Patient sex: F
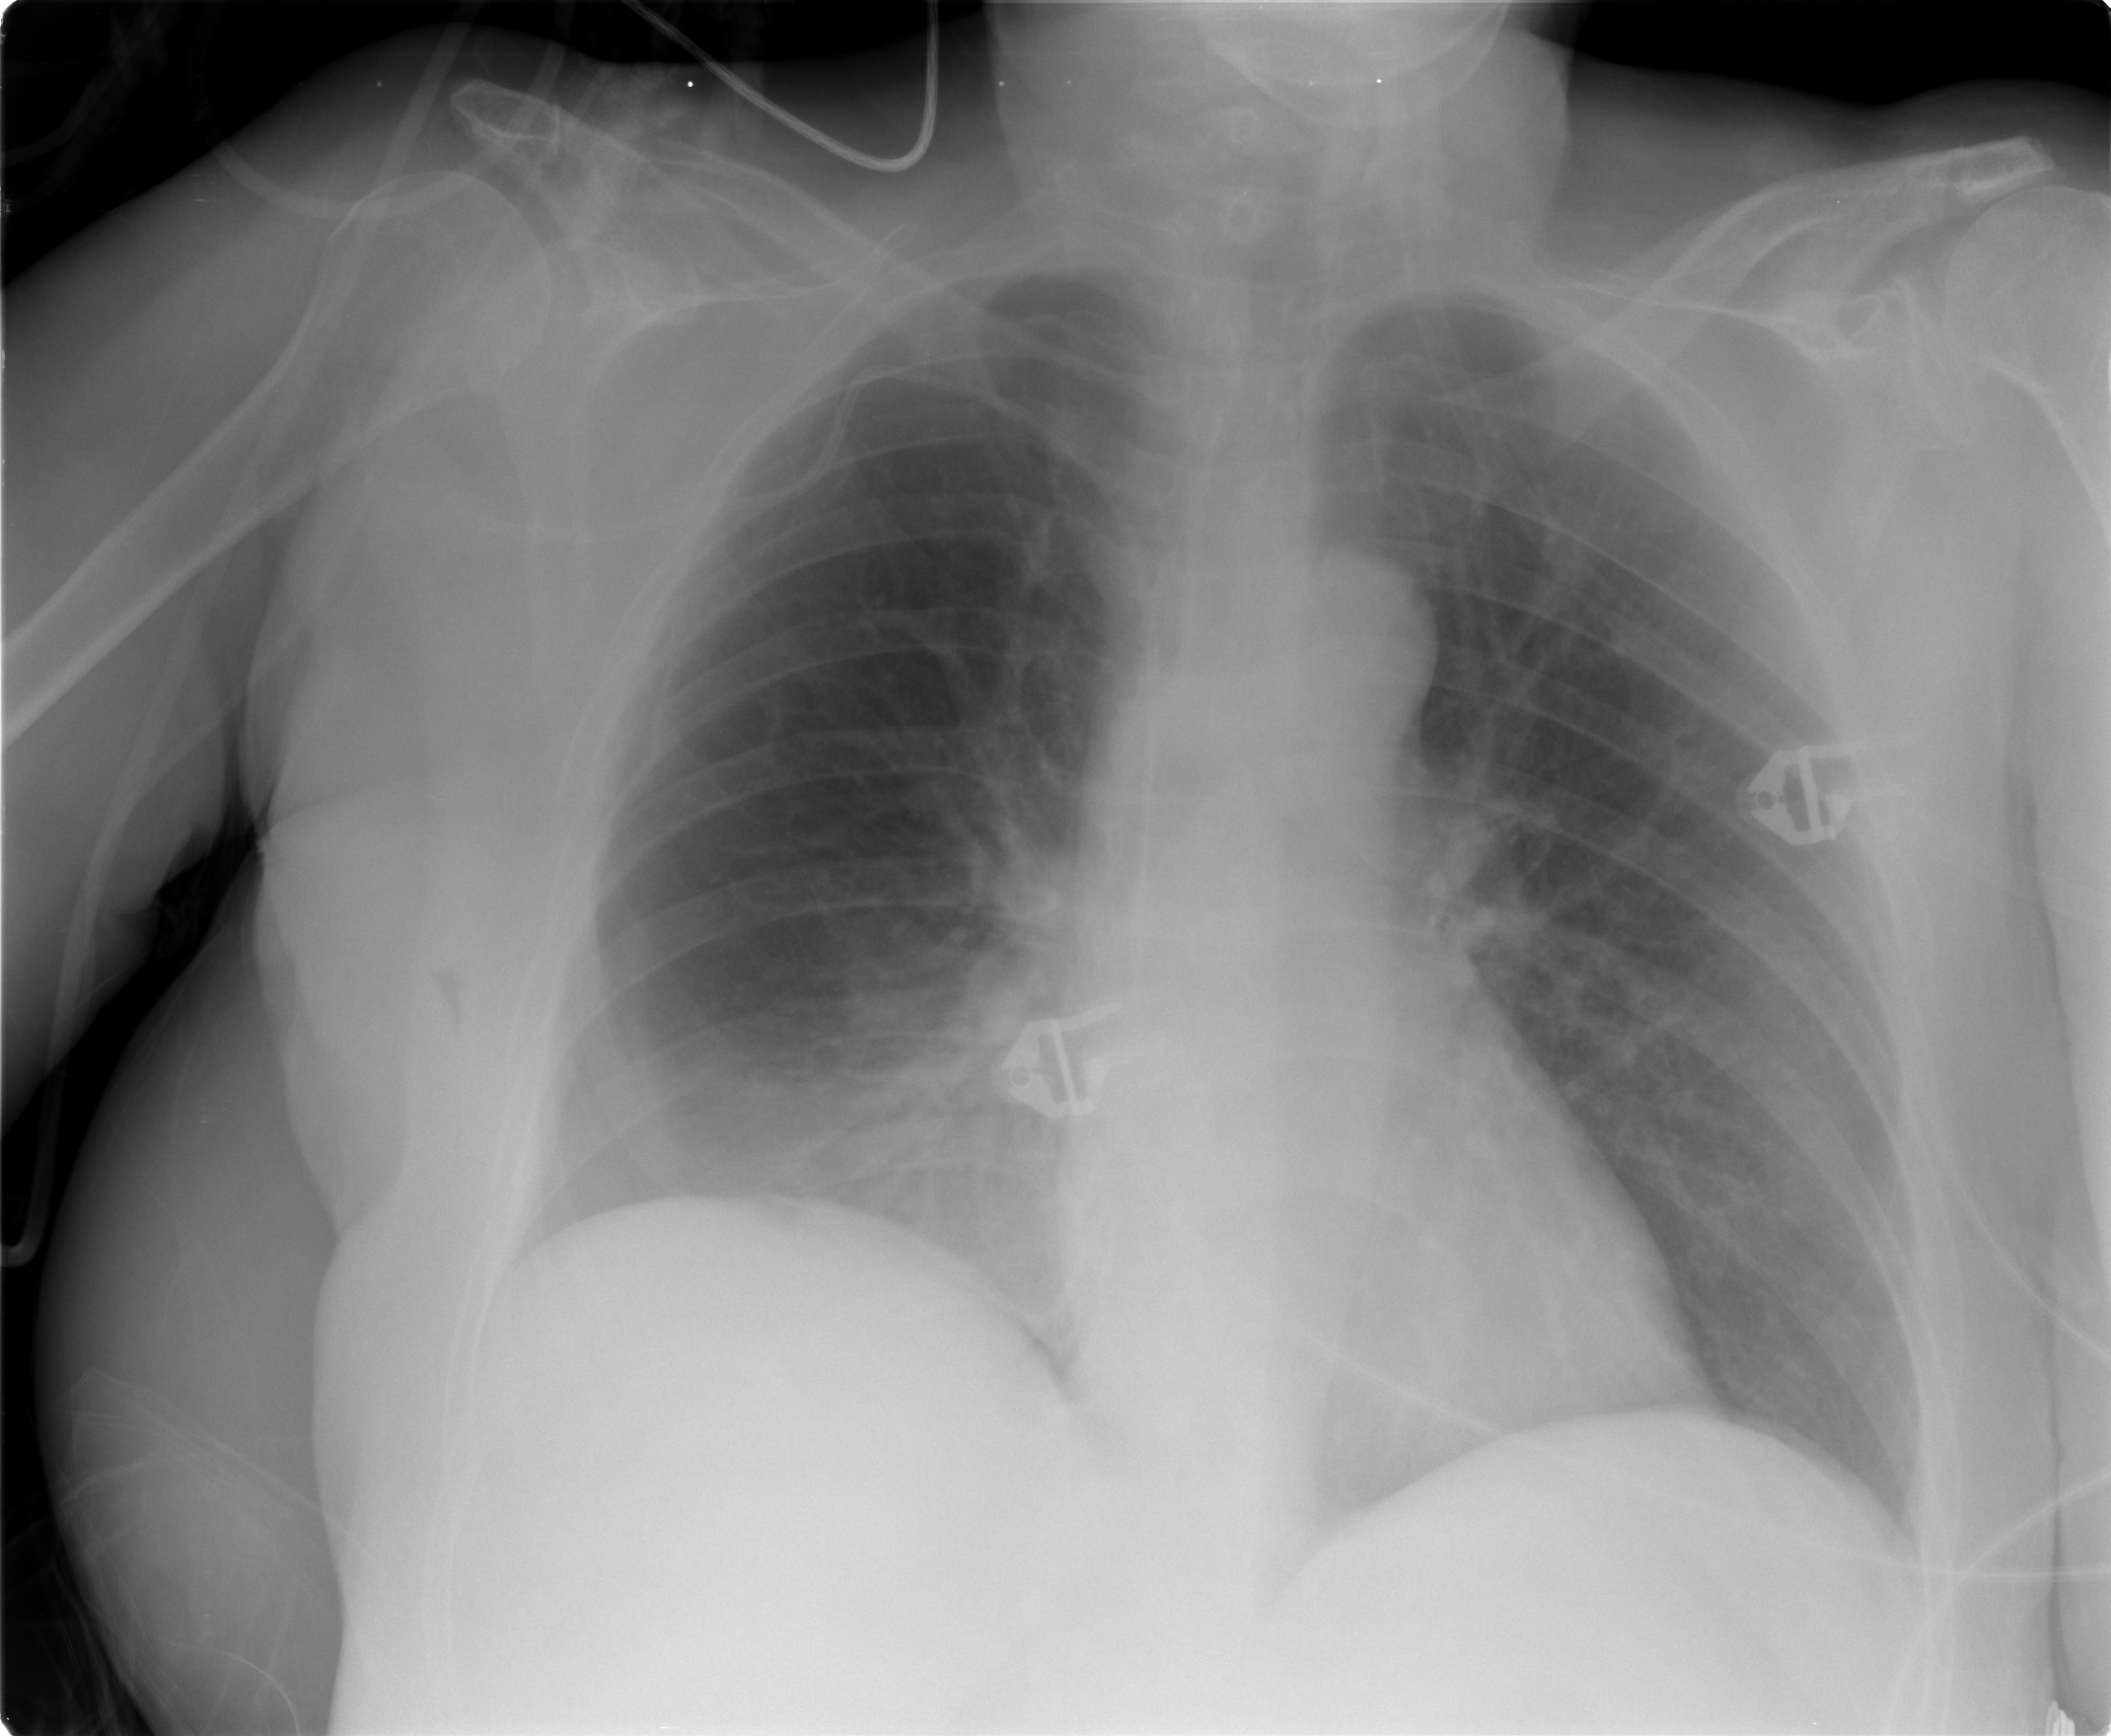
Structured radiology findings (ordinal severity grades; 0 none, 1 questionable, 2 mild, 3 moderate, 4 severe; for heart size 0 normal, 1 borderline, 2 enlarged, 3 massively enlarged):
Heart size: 0
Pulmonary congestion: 0
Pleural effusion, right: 0
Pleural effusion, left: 0
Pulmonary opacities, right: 2
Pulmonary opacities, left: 0
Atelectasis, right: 2
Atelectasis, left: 0